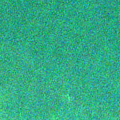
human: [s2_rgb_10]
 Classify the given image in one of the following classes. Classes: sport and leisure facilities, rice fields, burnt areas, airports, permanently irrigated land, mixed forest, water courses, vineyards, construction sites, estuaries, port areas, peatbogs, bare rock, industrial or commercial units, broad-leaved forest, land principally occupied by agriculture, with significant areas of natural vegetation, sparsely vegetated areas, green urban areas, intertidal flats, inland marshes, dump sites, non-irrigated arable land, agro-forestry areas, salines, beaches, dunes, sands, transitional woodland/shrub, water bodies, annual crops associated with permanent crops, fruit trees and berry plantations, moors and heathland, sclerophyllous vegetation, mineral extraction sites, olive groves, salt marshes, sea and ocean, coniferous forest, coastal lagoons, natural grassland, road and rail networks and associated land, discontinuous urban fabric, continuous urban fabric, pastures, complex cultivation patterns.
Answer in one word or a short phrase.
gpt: sea and ocean